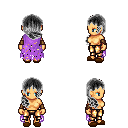
a pixel art fantasy rpg character, female body template, human, tanned skin, maroon tattered cape, gold greaves, gray right-swept hairstyle, cloth bracers, brown slippers, four views (front, back, left, right), 2x2 character sprite sheet, small pixel art, hard edges, no anti-aliasing